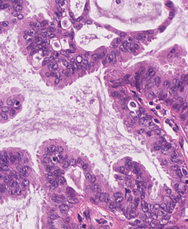
Tumor epithelial tissue: yes
Tumor-associated stroma tissue: yes
Normal tissue: no